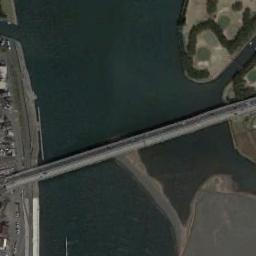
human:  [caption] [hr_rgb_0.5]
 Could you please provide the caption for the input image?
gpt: A bridge is built on a dark green river and the river has a channel bar .

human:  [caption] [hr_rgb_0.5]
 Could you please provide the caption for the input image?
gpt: A bridge connects the land on both sides of the turquoise river  There are several sandbanks in the middle of the river .

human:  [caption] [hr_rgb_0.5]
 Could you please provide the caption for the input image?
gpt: There is a bridge over the water and land next to some buildings .

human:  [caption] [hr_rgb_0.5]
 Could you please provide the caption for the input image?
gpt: Under the bridge is a bar-shaped island .

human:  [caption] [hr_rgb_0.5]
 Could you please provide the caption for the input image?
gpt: There are many cars on the bridge .